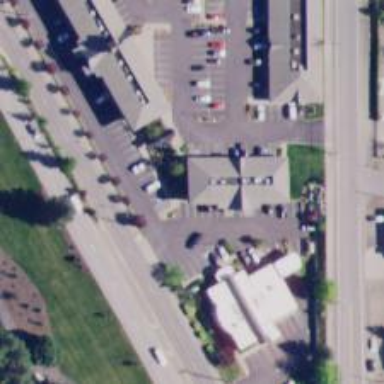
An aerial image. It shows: Healthcare clinic.